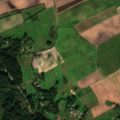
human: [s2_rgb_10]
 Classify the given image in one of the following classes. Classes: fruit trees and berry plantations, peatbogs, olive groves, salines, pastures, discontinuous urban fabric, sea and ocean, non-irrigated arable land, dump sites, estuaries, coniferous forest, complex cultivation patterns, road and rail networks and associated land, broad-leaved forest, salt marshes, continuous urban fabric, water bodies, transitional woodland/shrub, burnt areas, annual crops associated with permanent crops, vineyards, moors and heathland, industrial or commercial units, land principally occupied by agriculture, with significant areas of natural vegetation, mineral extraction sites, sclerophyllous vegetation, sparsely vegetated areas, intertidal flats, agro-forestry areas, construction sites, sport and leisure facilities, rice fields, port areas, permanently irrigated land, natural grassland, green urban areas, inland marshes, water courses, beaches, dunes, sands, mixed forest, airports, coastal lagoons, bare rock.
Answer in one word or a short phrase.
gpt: non-irrigated arable land, complex cultivation patterns, land principally occupied by agriculture, with significant areas of natural vegetation, broad-leaved forest, transitional woodland/shrub